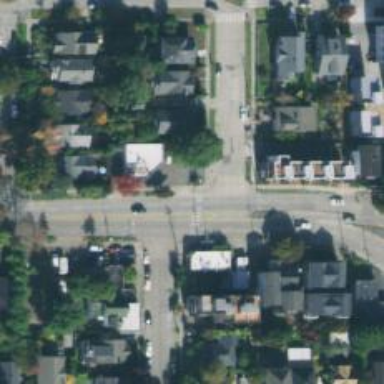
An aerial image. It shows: Residential road with separate sidewalk.